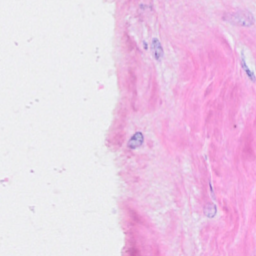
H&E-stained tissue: Breast